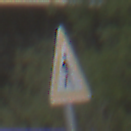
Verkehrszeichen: FussgaengerLinks
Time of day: Midday
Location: Outdoor (Suburban)
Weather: Overcast
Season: NotSpecified
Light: Natural